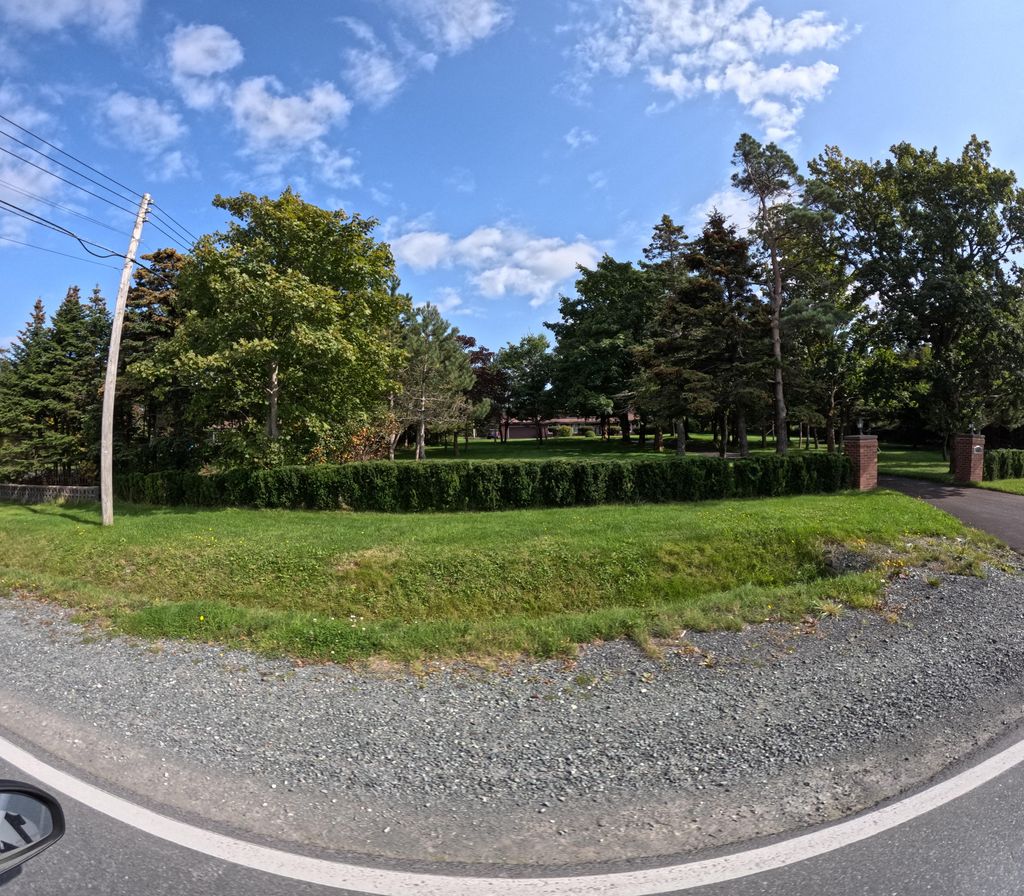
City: st_johns